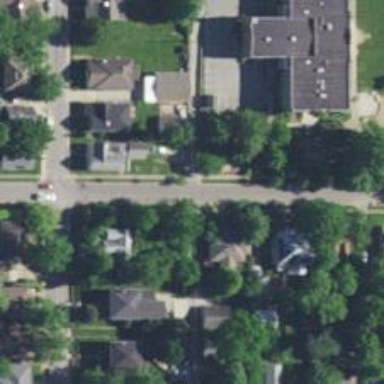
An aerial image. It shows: Alley classified as service road.